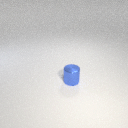
small blue metal cylinder